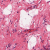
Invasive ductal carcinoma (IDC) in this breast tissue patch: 0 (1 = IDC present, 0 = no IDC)